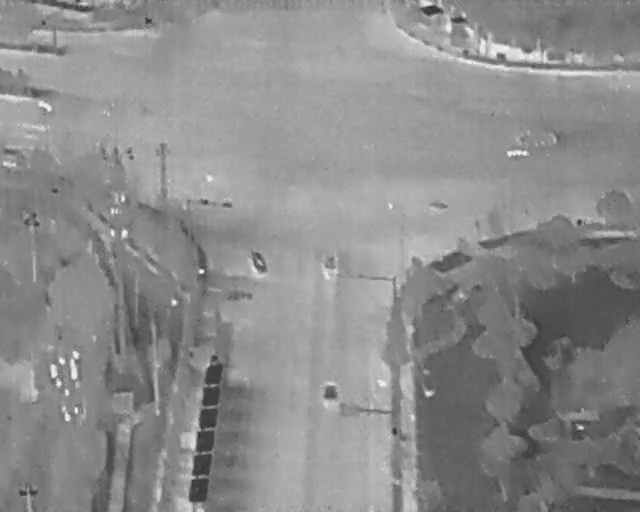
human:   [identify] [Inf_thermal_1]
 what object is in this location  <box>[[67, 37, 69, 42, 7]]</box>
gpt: <ref>1 small bicycle at the center</ref>

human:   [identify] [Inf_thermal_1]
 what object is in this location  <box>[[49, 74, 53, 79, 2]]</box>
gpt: <ref>1 small car at the bottom</ref>

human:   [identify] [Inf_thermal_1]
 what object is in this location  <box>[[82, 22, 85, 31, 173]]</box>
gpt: <ref>1 medium car at the top right</ref>